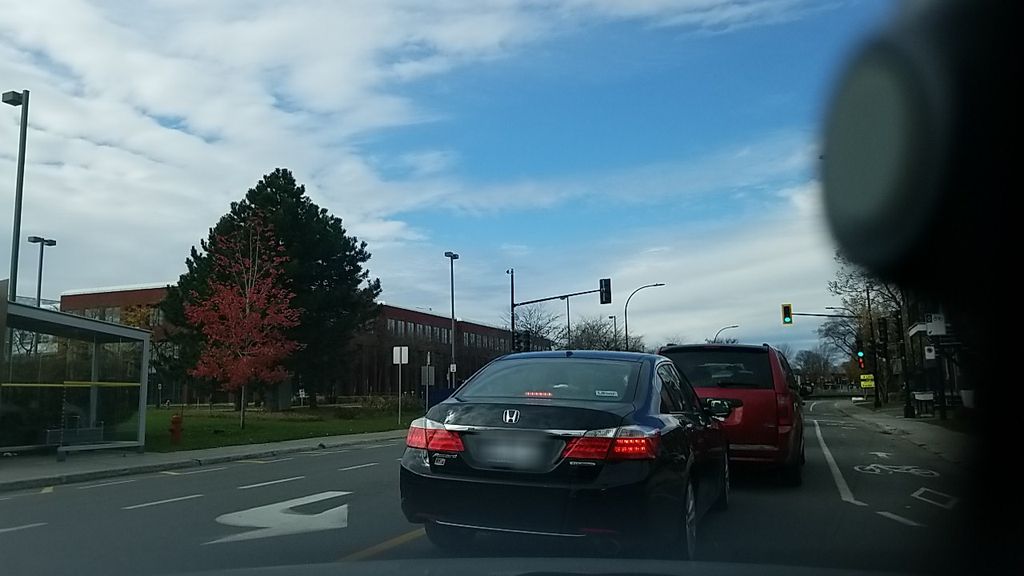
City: montreal